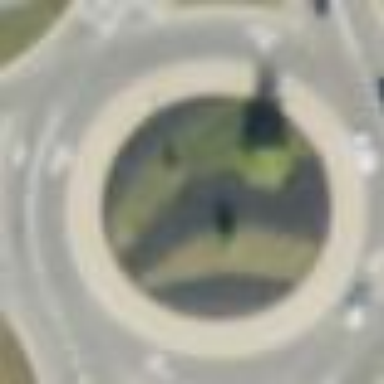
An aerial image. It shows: Roundabout on primary highway.